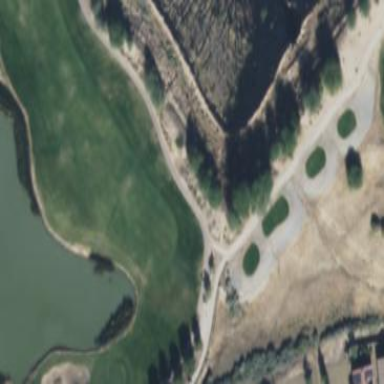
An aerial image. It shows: Rough area on grassy golf course.